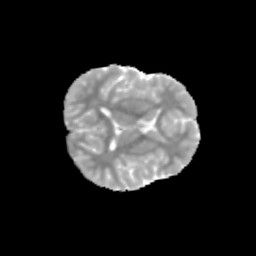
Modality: MD
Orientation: axial
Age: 12
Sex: male
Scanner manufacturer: siemens
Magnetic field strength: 3 T
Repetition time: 3.8 s
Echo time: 0.07 s